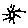
Label: sun